Question: I'm trying to make spacing between li's, but the problem that the last li in the column doesn't float to the maximum left of the column width, Here's a screenshot:

and here's the code:
'''
<li>
<div class="fimg"><a href="<?php the_permalink();?>"><?php the_post_thumbnail('recent-thumbnails'); ?></a></div>
<a class="fimga" href="<?php the_permalink(); ?>"><?php the_title();?></a>
</li>
'''
CSS:
'''
.latest-news ul {
}
.latest-news ul li {
display: inline-block;
width: 250px;
height: 230px;
margin-left: 0px;
overflow: hidden;
margin-right: 32px;
}
.latest-news .fimg {
width: 250px;
display: block;
height: 180px;
margin: 0;
overflow: hidden;
padding: 0;
}
'''
and here's the function I used to get the recent posts:
'''
function ensan_LatestNews() {
$rPosts = new WP_Query();
$rPosts->query('showposts=8');
while ($rPosts->have_posts()) : $rPosts->the_post(); ?>
<li>
<div class="fimg"><a href="<?php the_permalink();?>"><?php the_post_thumbnail('recent-thumbnails'); ?></a></div>
<a class="fimga" href="<?php the_permalink(); ?>"><?php the_title();?></a>
</li>
<?php endwhile;
wp_reset_query();
}
'''
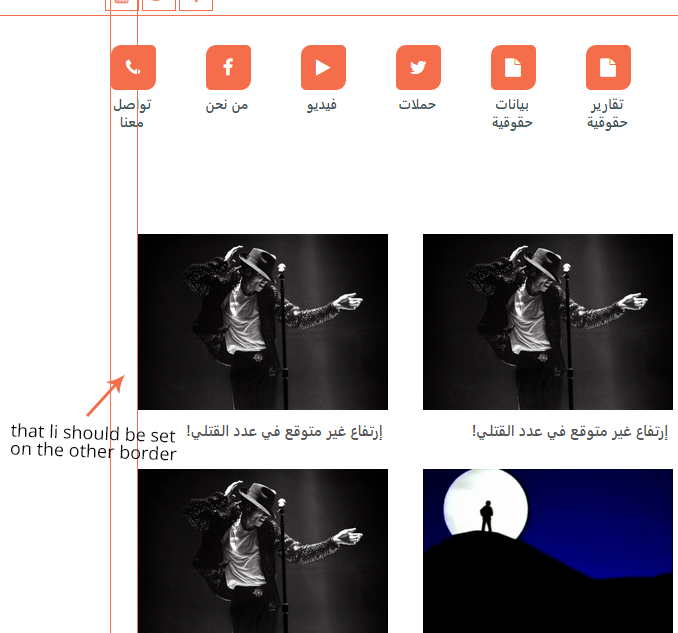
Answer: You have 4 lis per line using php :
'''
$style = ( $i % 4 == 0 ) ? 'class="last-li"' : null;
'''
Then in your css file :
'''
.last-li{margin-left:0 !important;}
'''
Be aware that if you want the design to be responsive you have to give the li the margin left back.
Anyway the function will be:
'''
function ensan_LatestNews () {
$rPosts = new WP_Query();
$rPosts->query('showposts=8');
$i = 0;
while ($rPosts->have_posts()) : $rPosts->the_post();
$i++;
$style = ( $i % 4 == 0 ) ? 'class="last-li"' : null;
?>
<li <?=$style?>>
<div class="fimg"><a href="<?php the_permalink();?>"><?php the_post_thumbnail ('recent-thumbnails'); ?></a></div>
<a class="fimga" href="<?php the_permalink(); ?>"><?php the_title();?></a>
</li>
<?php endwhile;
wp_reset_query();
}
'''